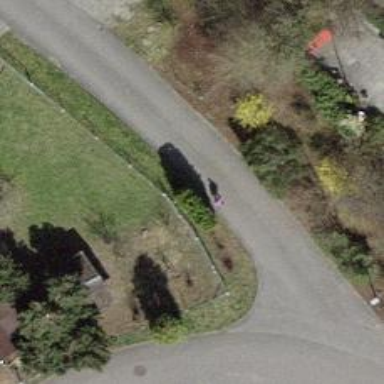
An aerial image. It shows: Smoothly paved residential road.